Aerial crown-view tile of a tropical tree (Barro Colorado Island, Panama), acquired 20250414:
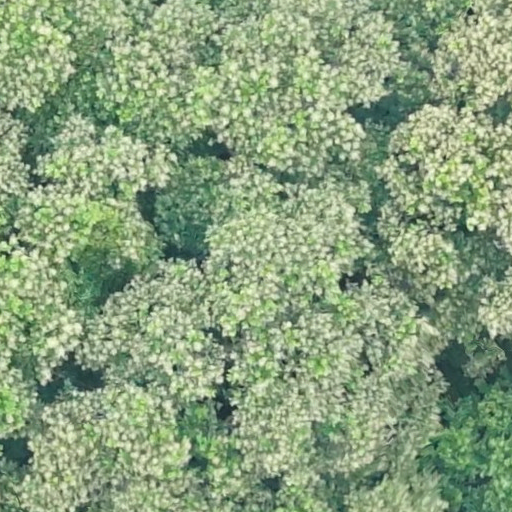
Species: Anacardium excelsum
GBIF accepted scientific name: Anacardium excelsum
Crown area: 940.021 m²